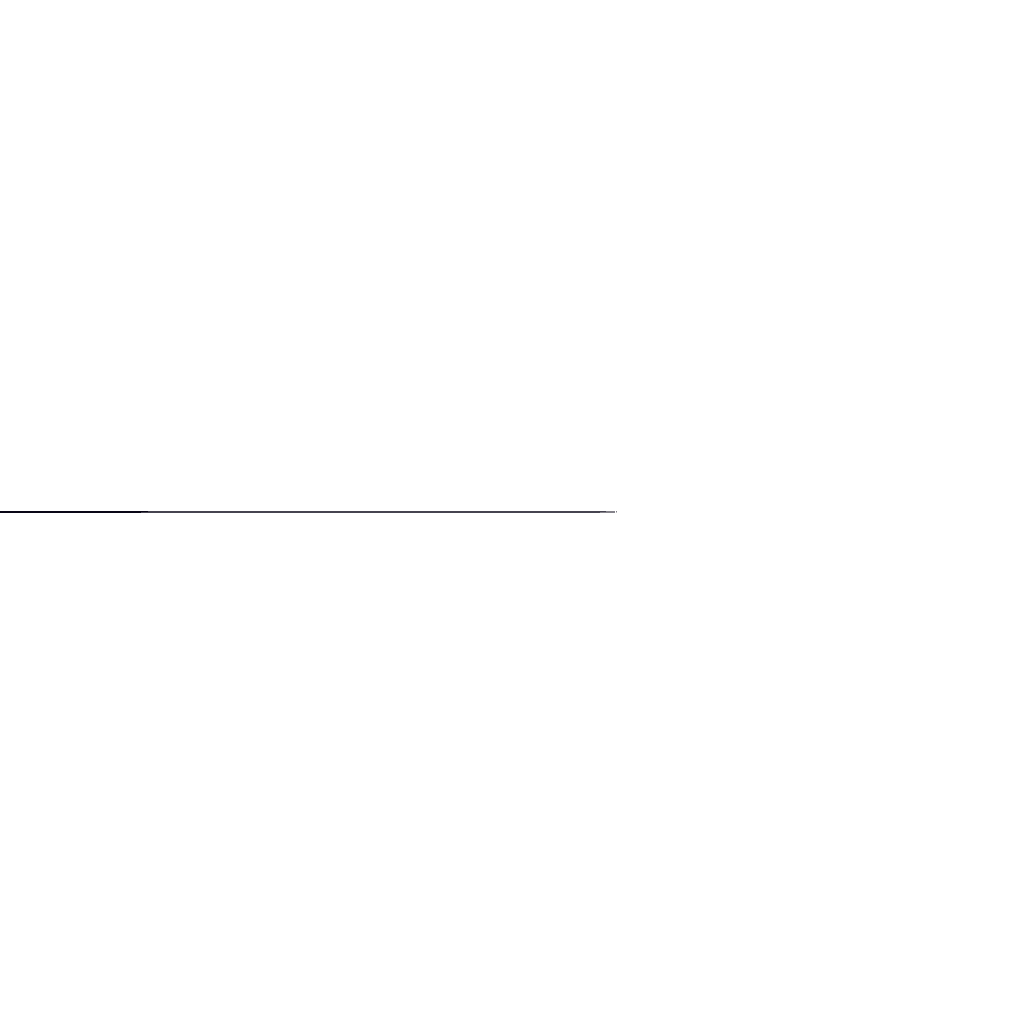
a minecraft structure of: Runaway